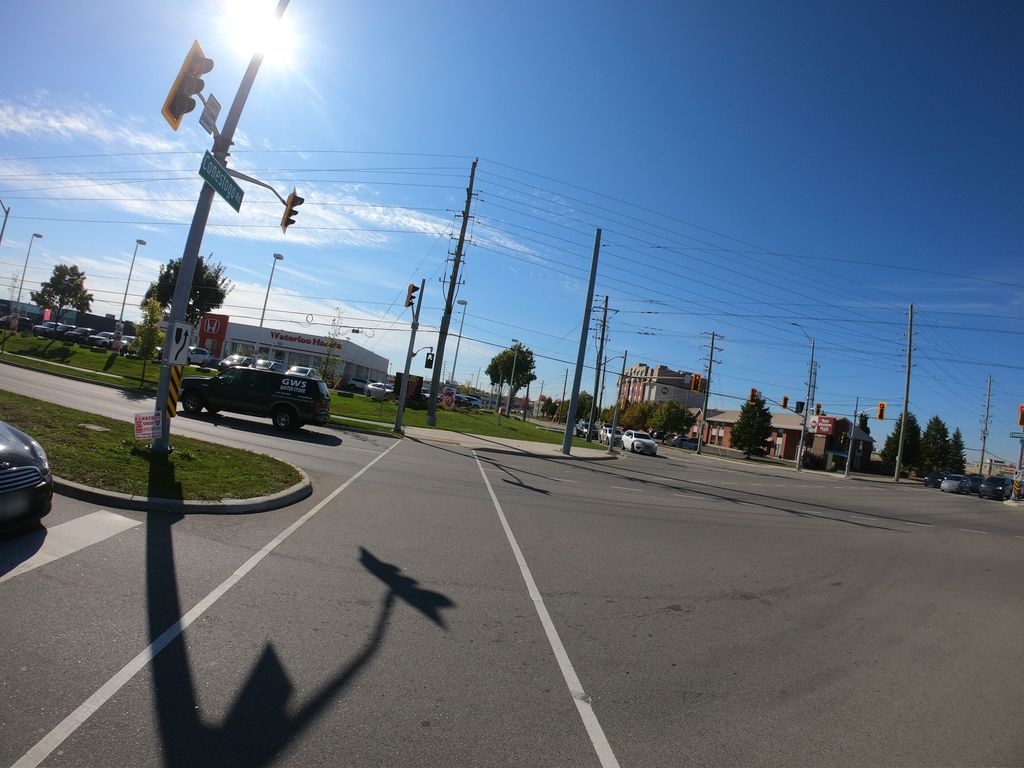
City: kitchener-waterloo